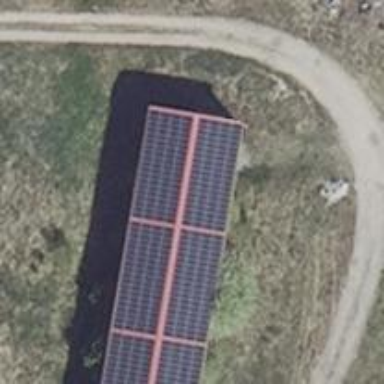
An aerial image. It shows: Building equipped with small solar photovoltaic panel for generating electricity.